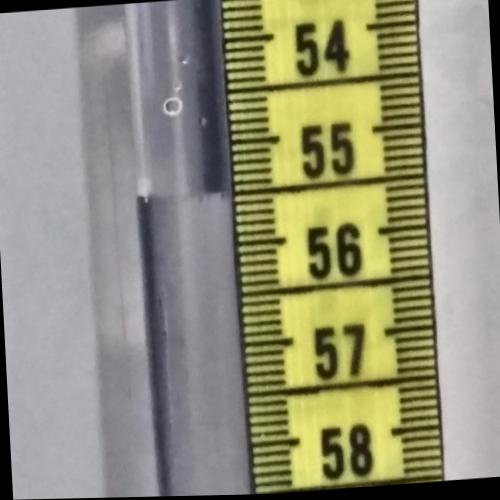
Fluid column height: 55.5 cm